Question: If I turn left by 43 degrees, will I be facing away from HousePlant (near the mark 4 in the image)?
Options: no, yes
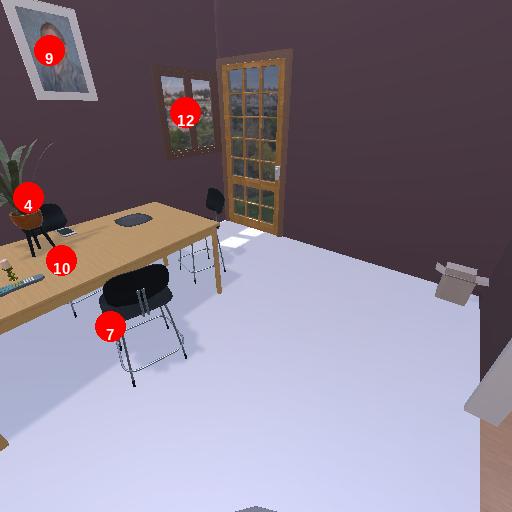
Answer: no